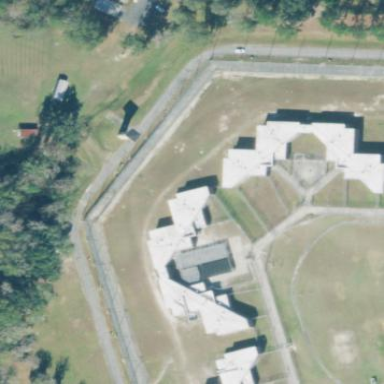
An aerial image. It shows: Prison building.